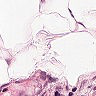
Metastatic tissue present: no